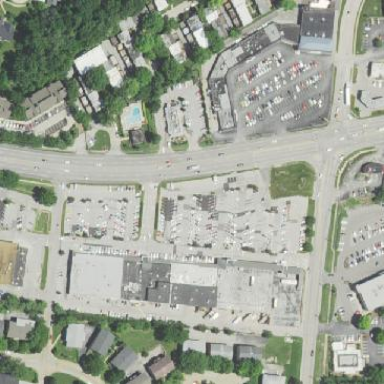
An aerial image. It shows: Retail area.